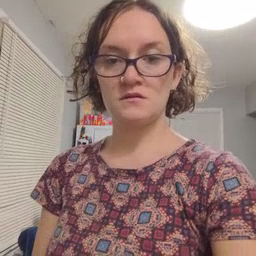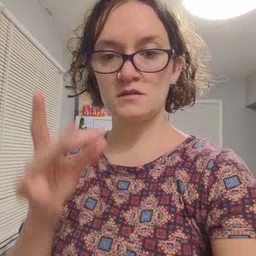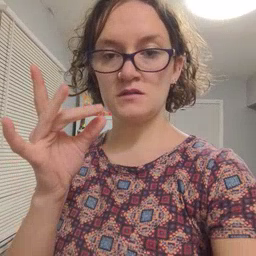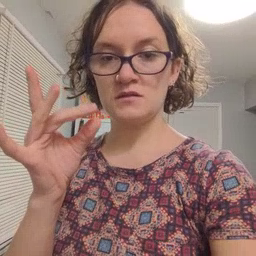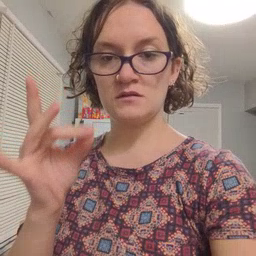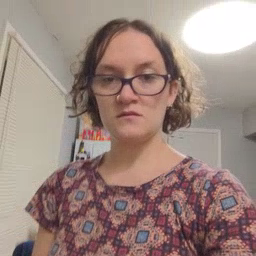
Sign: sticky